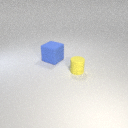
large blue rubber cube to the left of small yellow rubber cylinder